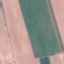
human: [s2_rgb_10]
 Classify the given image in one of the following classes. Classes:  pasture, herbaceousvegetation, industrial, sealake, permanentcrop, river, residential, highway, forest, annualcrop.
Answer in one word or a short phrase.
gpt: AnnualCrop